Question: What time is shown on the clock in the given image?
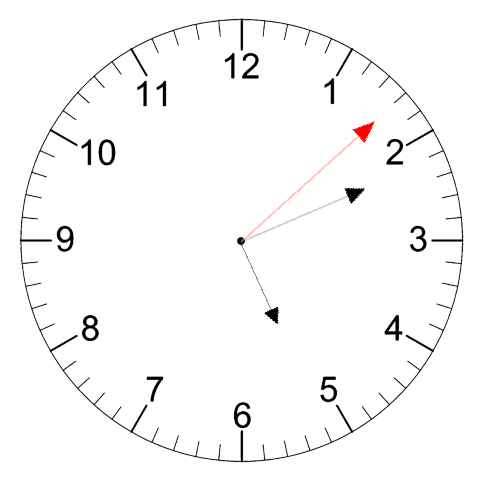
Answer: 05:11:08